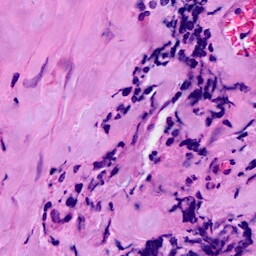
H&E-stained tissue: Breast